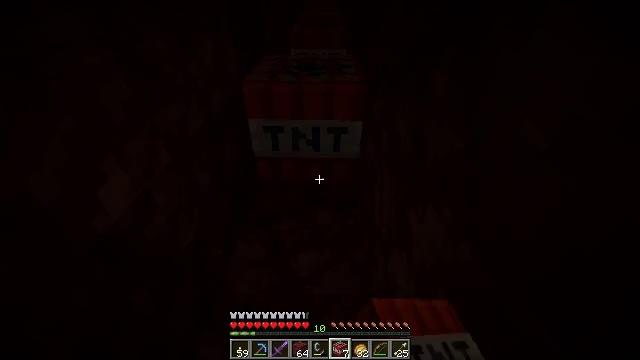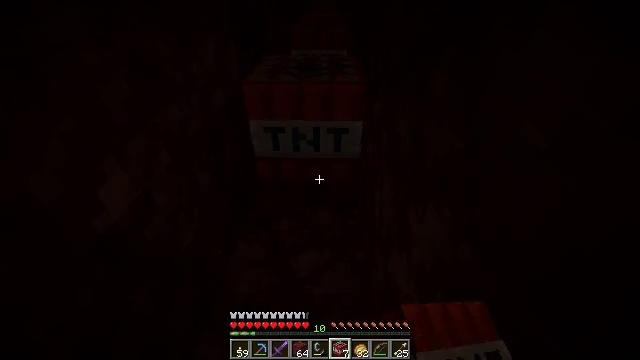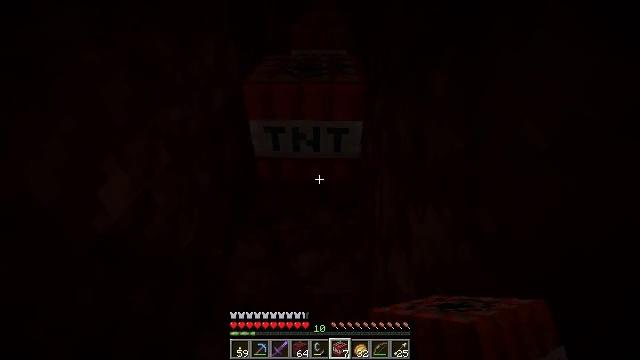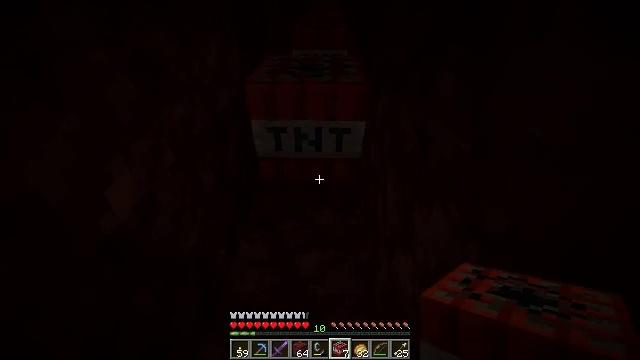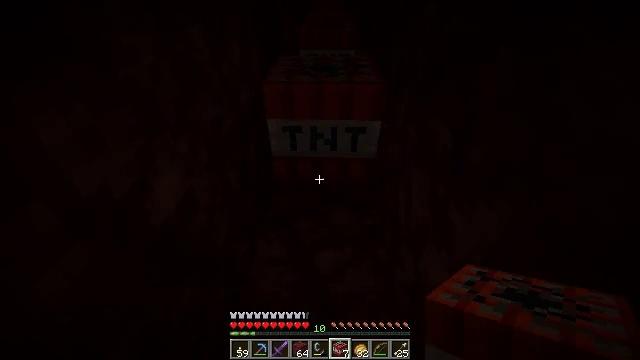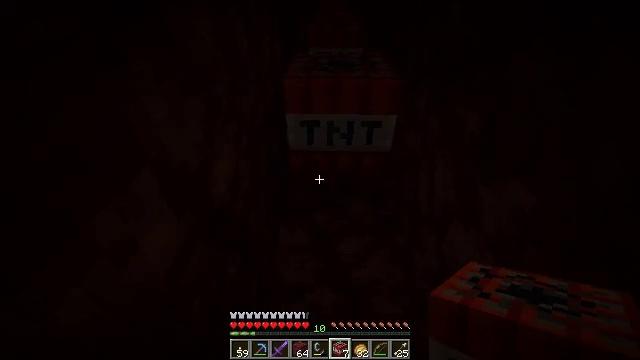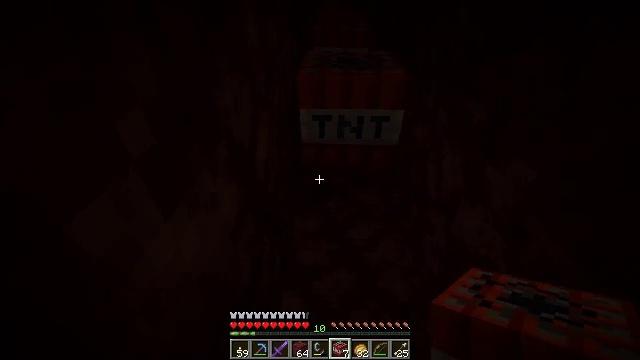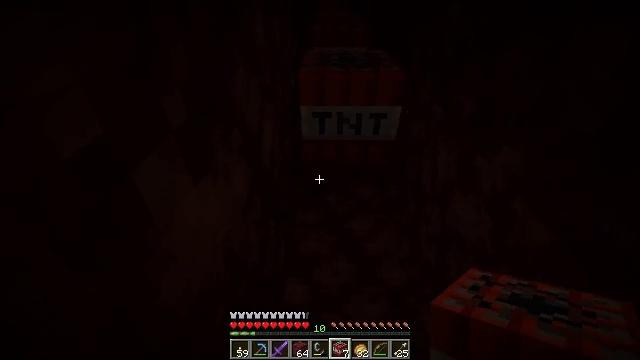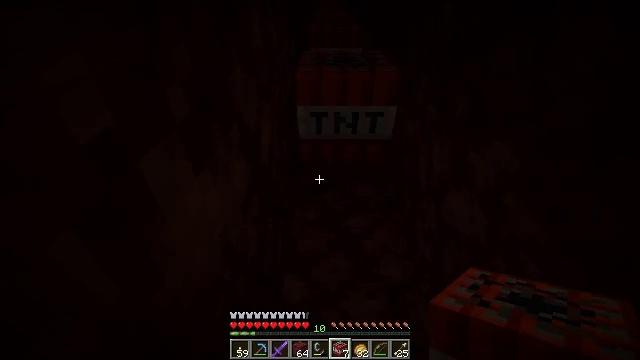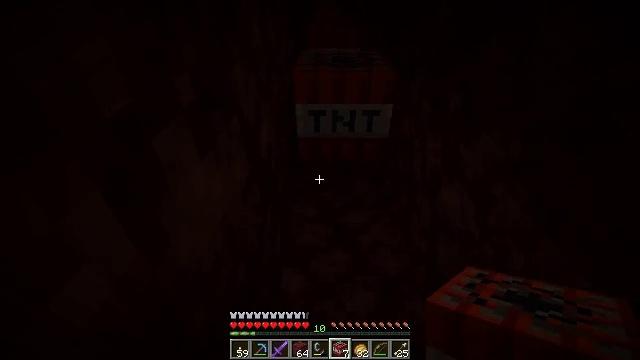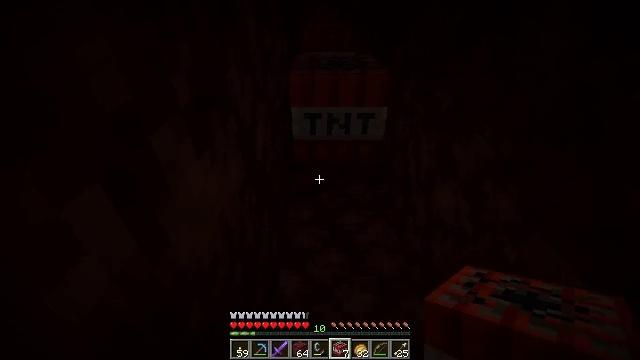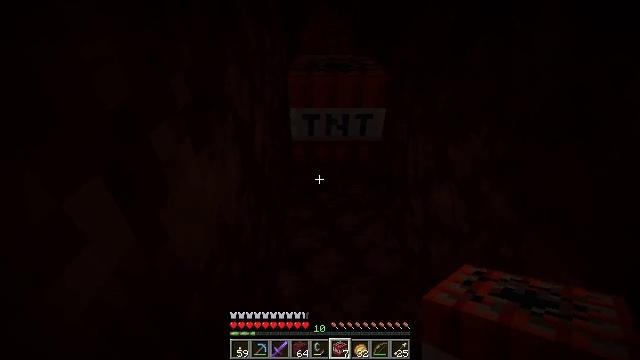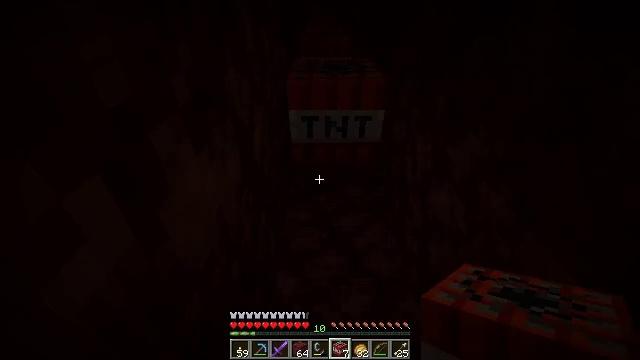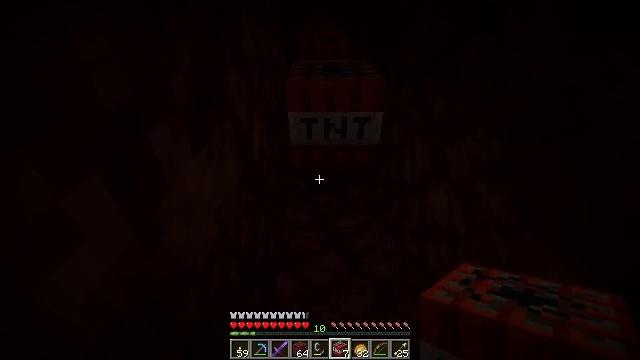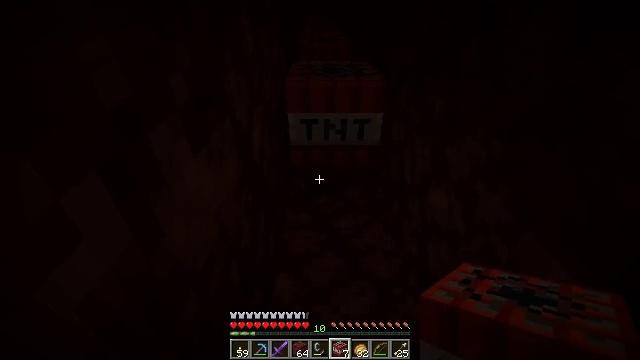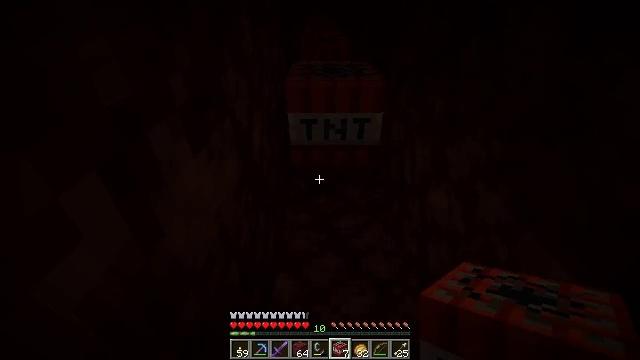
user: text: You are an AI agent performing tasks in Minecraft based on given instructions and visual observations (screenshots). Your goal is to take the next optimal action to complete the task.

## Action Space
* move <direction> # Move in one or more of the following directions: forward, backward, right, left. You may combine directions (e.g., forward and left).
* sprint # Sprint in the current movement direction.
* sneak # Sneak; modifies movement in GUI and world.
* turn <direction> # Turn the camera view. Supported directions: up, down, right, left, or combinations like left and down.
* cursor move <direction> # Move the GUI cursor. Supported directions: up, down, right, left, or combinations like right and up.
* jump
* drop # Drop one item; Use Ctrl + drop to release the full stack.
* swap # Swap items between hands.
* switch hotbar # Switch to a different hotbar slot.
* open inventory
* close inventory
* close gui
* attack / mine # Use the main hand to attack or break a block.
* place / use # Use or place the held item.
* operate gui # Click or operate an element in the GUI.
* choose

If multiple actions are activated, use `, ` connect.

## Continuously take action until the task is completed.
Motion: motion action
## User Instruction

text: Mine the TNT block.
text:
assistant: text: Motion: no_op
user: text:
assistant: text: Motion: no_op
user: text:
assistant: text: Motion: move left
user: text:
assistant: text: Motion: move back and move left
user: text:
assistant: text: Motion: move back and move left
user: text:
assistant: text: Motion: move back
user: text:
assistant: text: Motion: no_op
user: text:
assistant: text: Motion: no_op
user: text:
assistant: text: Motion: no_op
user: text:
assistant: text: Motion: no_op
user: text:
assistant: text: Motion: no_op
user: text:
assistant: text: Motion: no_op
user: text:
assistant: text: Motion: no_op
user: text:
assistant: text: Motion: no_op
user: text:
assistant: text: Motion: no_op
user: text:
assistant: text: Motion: no_op
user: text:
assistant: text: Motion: no_op
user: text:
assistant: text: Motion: no_op
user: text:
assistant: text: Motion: no_op
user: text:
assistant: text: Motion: no_op
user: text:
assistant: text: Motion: no_op
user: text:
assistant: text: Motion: no_op
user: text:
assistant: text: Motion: no_op
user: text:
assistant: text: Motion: move forward
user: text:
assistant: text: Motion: move forward, turn up
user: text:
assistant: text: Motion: move forward
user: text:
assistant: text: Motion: move forward and move right, turn up
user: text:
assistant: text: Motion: move forward and move right
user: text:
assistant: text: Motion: move forward and move right
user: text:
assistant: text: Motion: move forward and move right, turn up